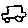
Label: car